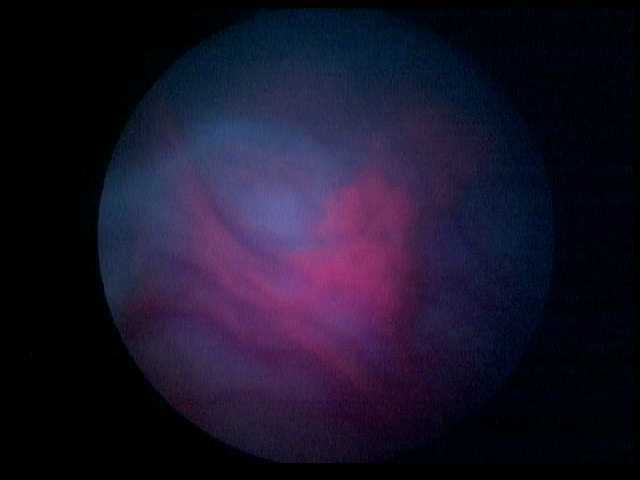
Modality: BLC
Class: Malignant
Subclass: LowGradePapillary
Lesion: L1
Stage: Ta
Morphology: Papillary
Bladder cancer association: Yes